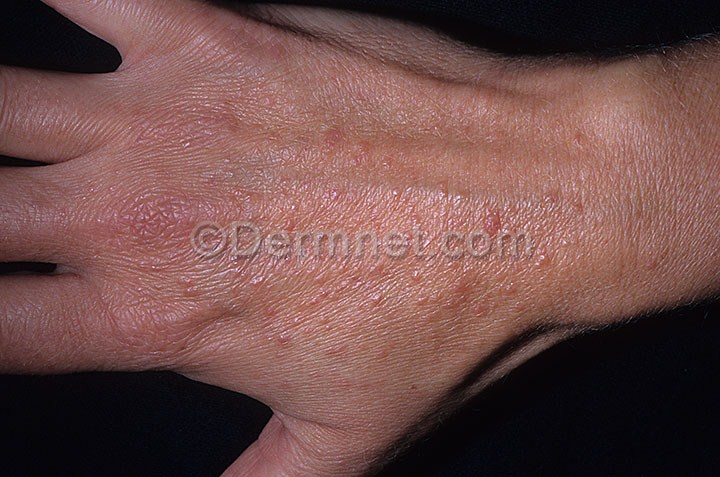
Disease: Light Diseases and Disorders of Pigmentation